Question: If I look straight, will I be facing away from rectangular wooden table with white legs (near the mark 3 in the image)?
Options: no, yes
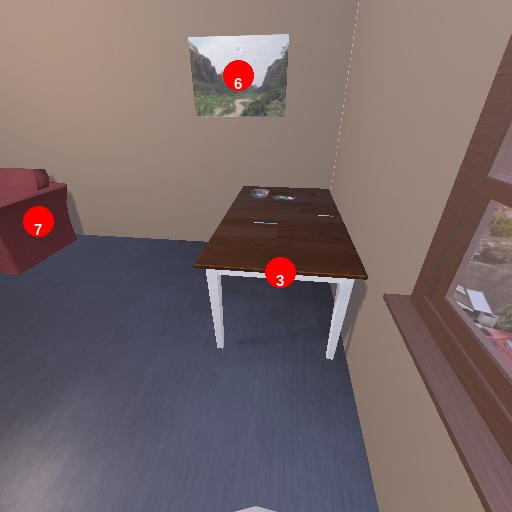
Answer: no